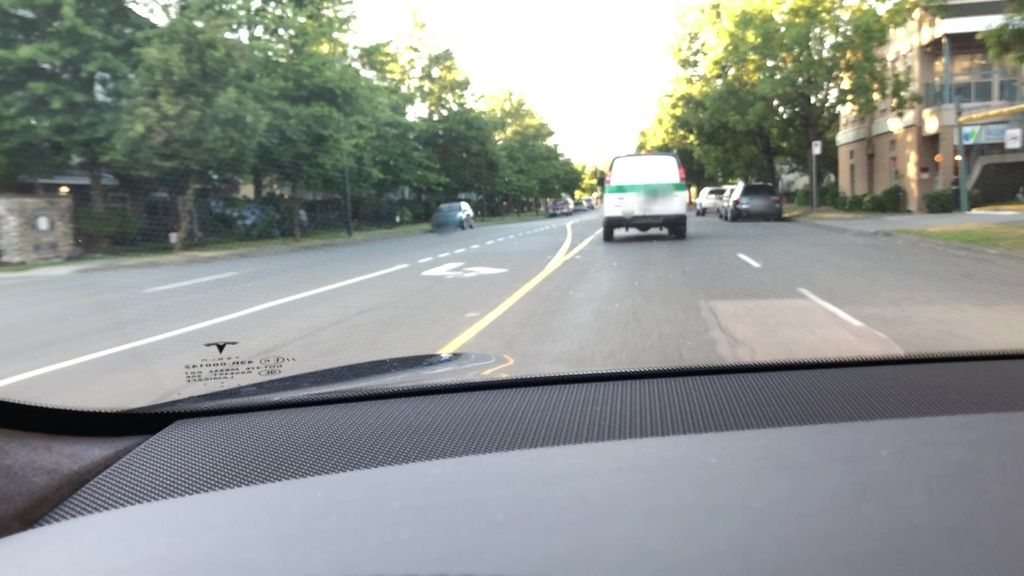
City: vancouver